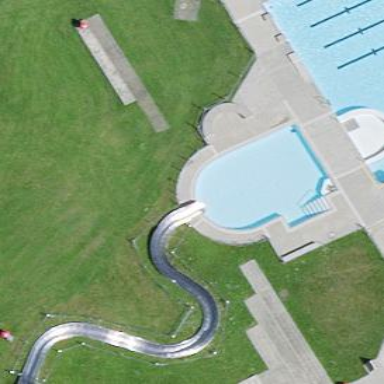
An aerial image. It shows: Swimming pool located in leisure land.